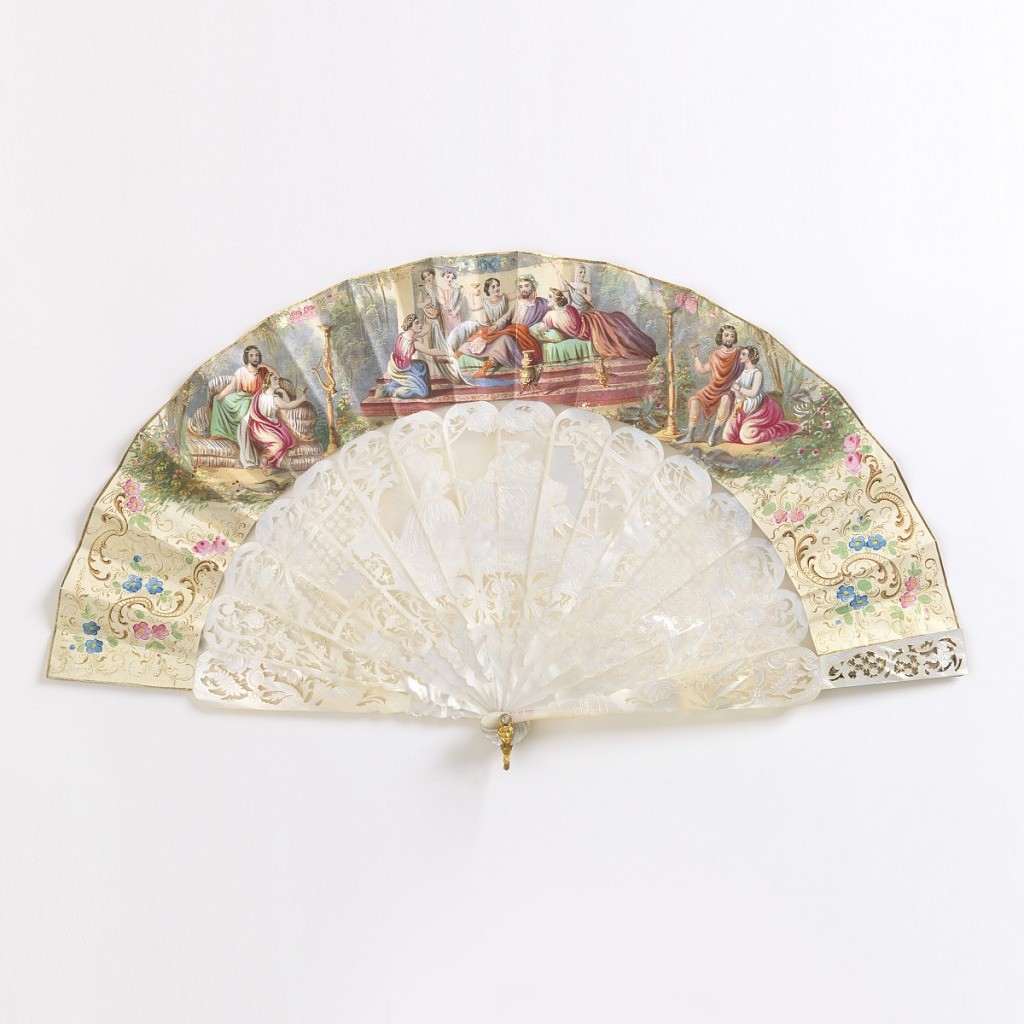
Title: Pleated fan and case
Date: late 19th century
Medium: Parchment leaf with lithograph hand-colored in gouache, mother-of-pearl sticks carved à jour, brilliant set in pin, lacquered wood case inlaid with metal, lined with silk
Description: Pleated fan. Narrow parchment leaf with lithograph hand-colored in gouache. Obverse: heroic scene of patriarch (possibly Solomon) surrounded by women. Reverse: scenes of lovers in landscape in style of Louis XIV. Mother-of-pearl sticks and guards, carved à jour with floral and lattice designs. Scene of two women and a man on the sticks. Pin is set with a brilliant. Japanese box of lacquered wood inlaid with metal, lined with silk. Top set with metal cartouche and border, with metal lock and hinges. Red moire silk and paper lining.